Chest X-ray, PA view. Patient: 36 years old, sex M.
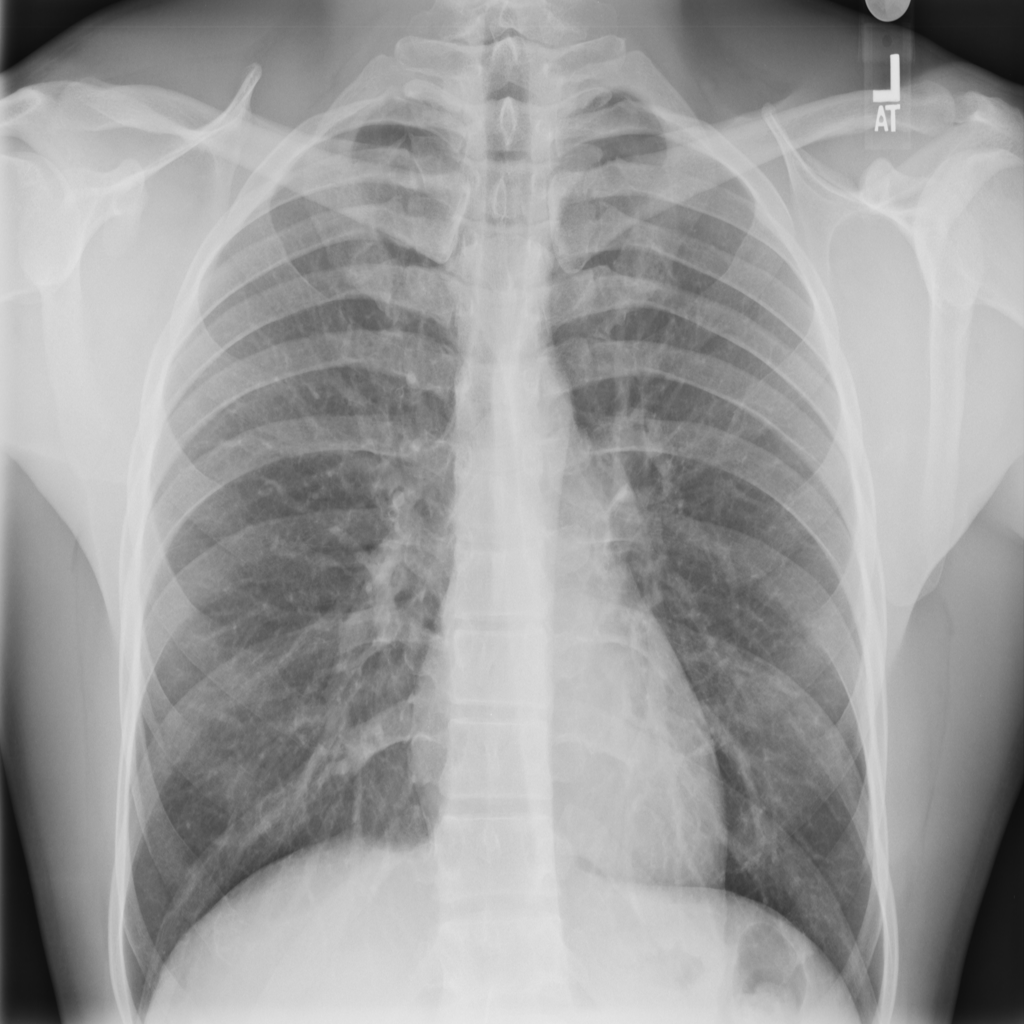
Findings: No Finding